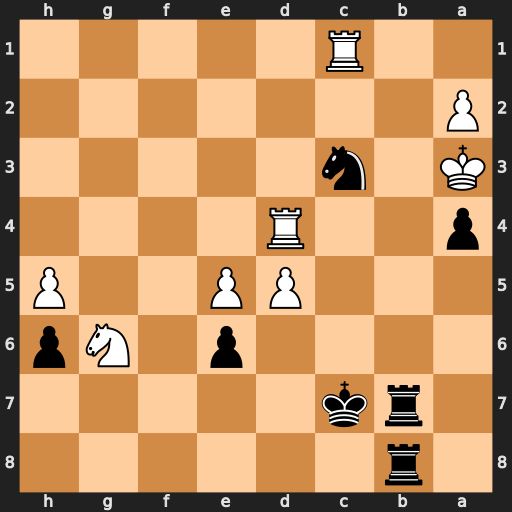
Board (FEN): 1r6/1rk5/4p1Np/3PP2P/p2R4/K1n5/P7/2R5
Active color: b
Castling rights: -
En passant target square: -
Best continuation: Rb3+ axb3 Rxb3#